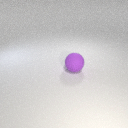
large purple rubber sphere